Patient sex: M
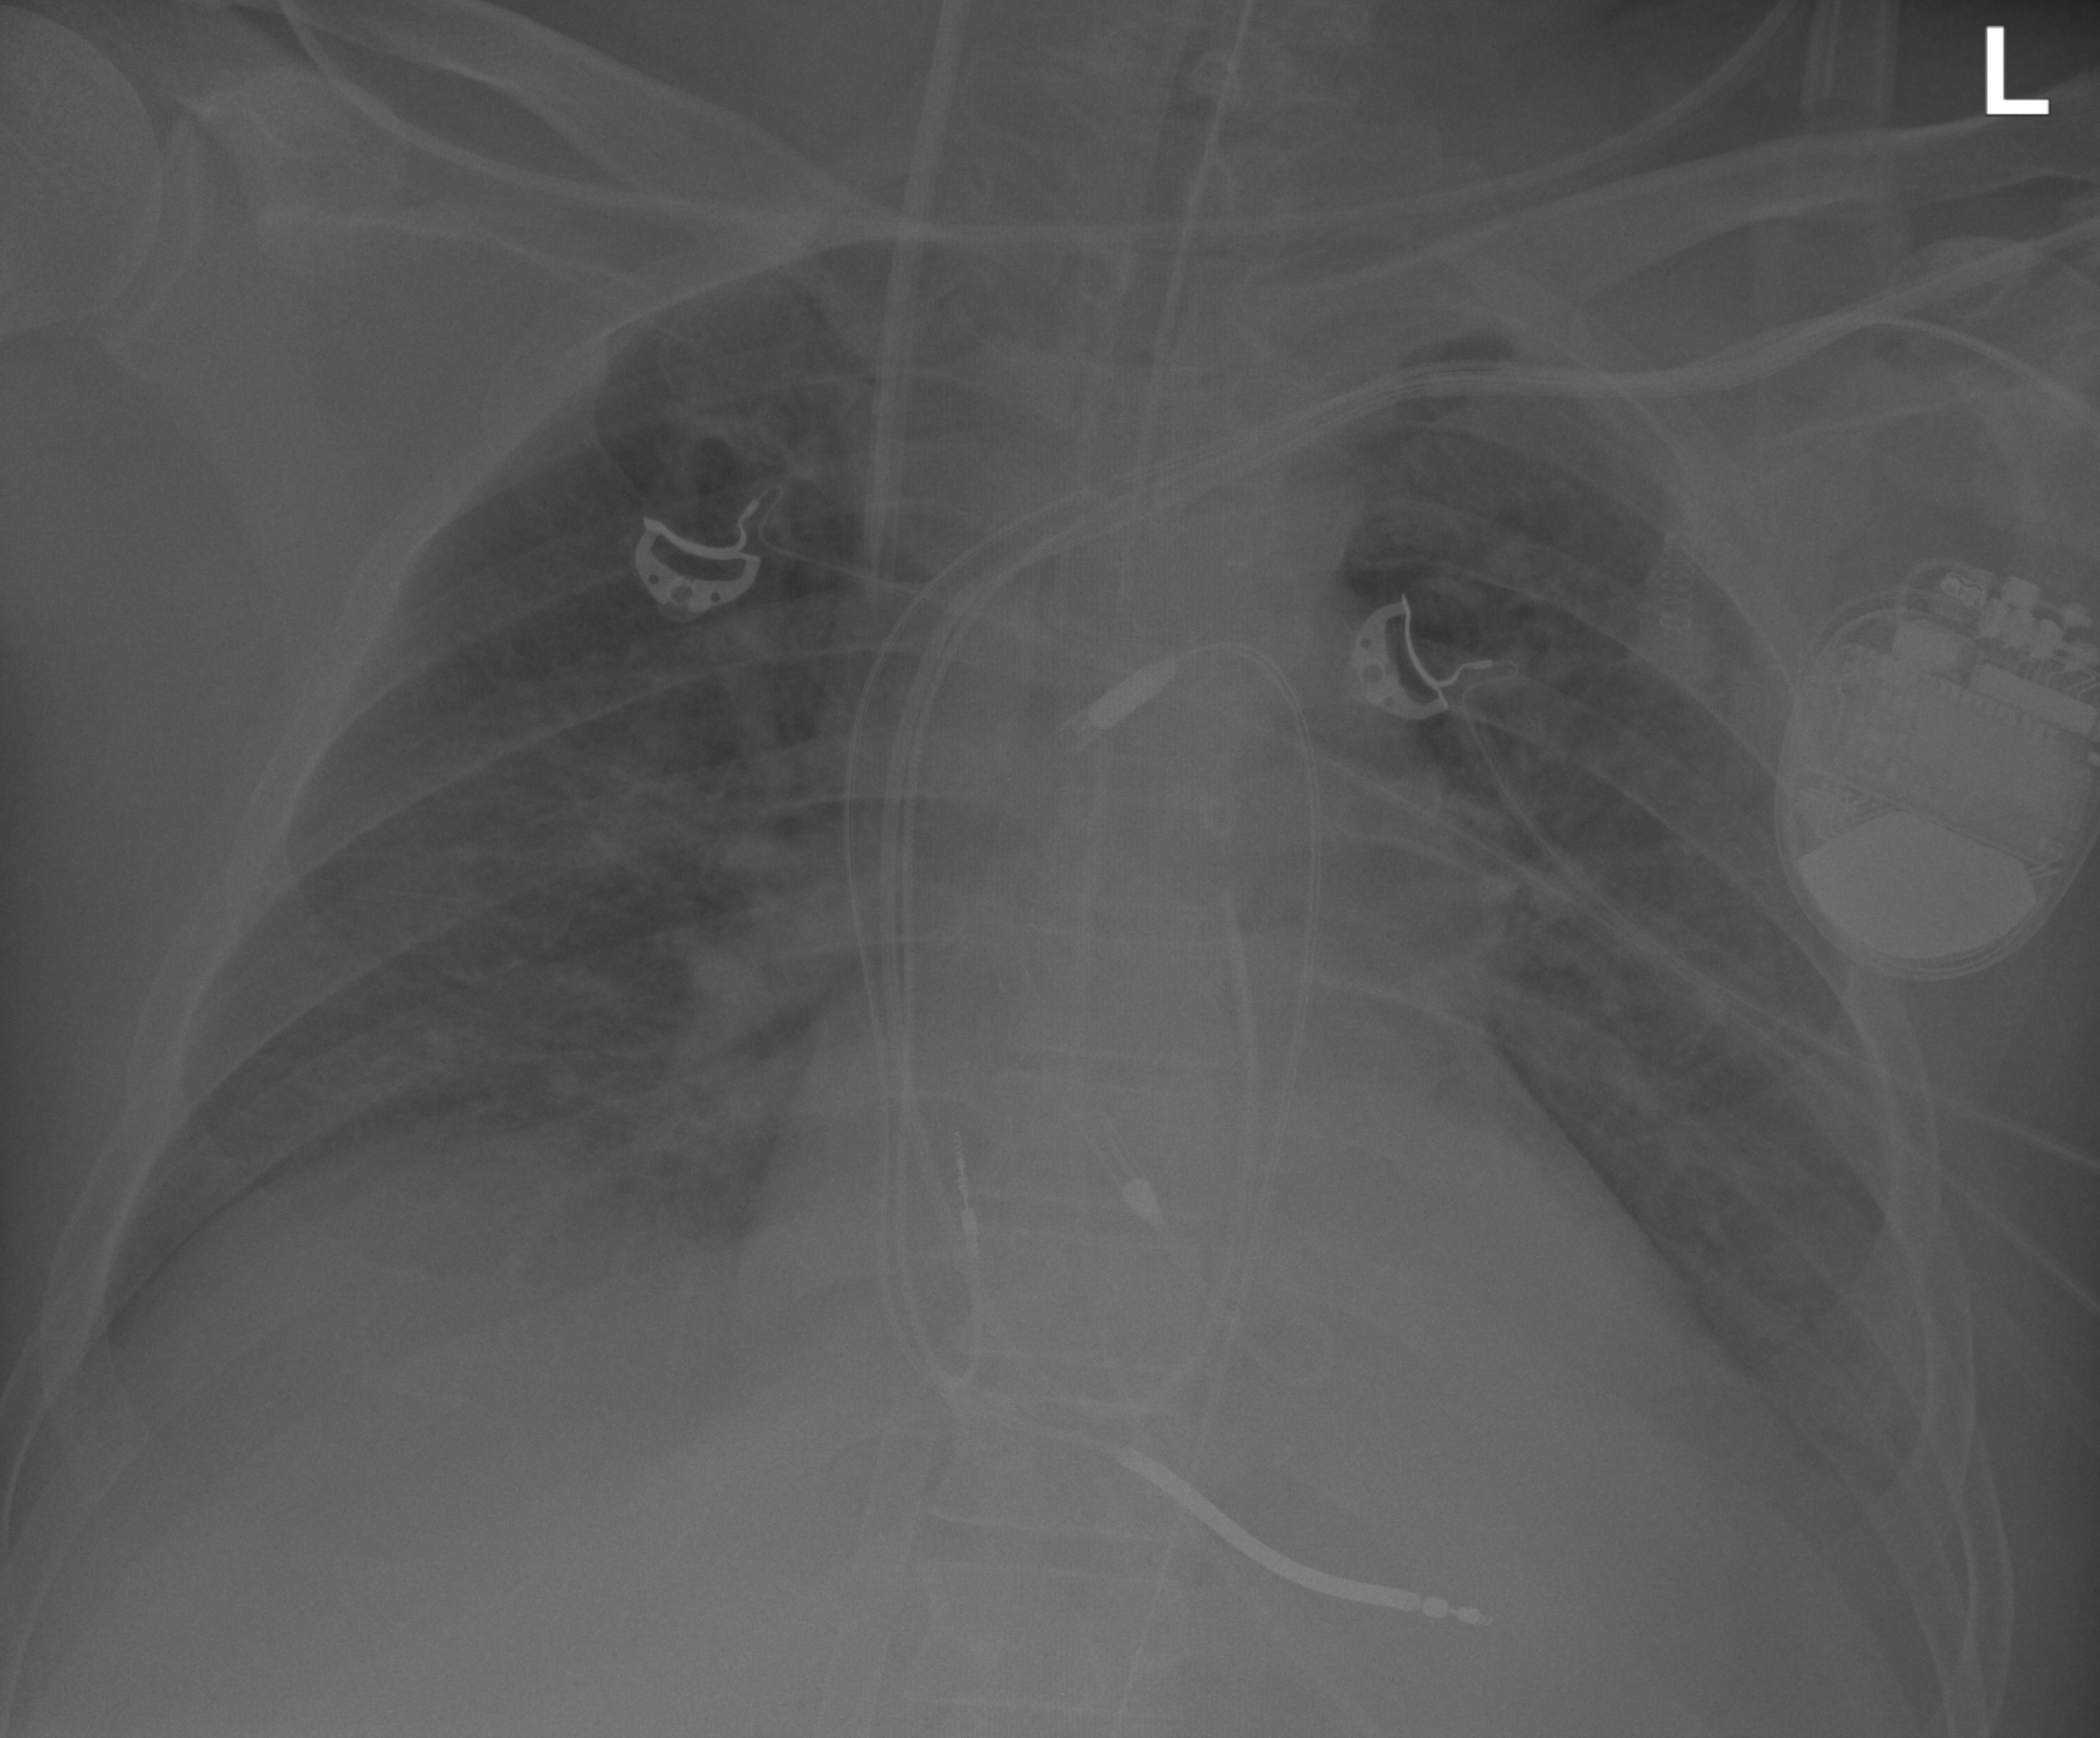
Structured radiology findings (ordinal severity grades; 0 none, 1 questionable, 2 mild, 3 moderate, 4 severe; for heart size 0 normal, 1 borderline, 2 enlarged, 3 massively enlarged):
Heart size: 0
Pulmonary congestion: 2
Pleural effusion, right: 0
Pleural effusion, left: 1
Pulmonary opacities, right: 0
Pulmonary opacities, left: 0
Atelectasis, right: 0
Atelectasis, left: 0